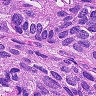
Metastatic tissue present: yes